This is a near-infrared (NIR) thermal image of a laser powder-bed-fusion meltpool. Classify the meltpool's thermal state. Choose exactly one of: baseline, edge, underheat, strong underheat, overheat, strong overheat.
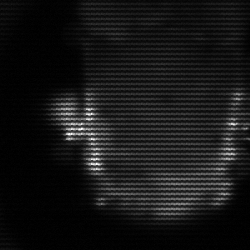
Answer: baseline